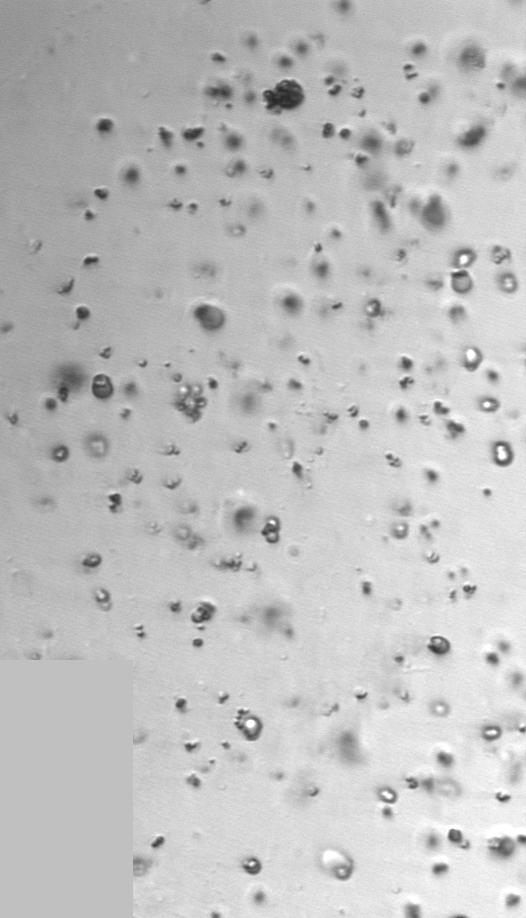
Label: Phaeocystis